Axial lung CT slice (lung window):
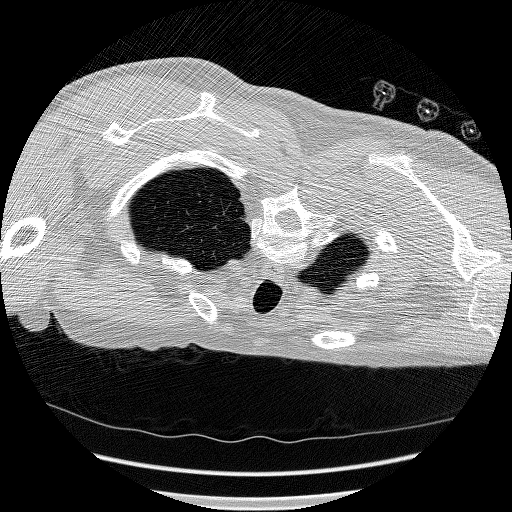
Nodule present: no